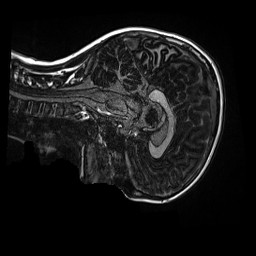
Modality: MP2RAGE
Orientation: sagittal
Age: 9
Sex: male
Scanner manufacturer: siemens
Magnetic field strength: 3 T
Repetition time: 4 s
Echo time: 0.00303 s